Interaction volume radius: 10 \u00c5
Interaction volume height: 15 \u00c5
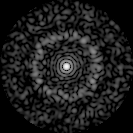
Disorder parameter: 0.8133